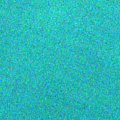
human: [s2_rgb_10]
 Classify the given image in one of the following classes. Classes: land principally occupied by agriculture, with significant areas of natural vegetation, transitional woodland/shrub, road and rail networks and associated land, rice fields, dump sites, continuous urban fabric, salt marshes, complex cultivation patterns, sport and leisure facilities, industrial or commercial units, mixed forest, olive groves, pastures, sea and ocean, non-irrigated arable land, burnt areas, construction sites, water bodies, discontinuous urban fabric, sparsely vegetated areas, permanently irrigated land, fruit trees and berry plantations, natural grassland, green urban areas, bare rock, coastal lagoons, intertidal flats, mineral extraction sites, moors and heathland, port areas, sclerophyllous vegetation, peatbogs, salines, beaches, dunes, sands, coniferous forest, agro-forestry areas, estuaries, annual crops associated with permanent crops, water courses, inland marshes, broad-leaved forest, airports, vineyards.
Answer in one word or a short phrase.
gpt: sea and ocean